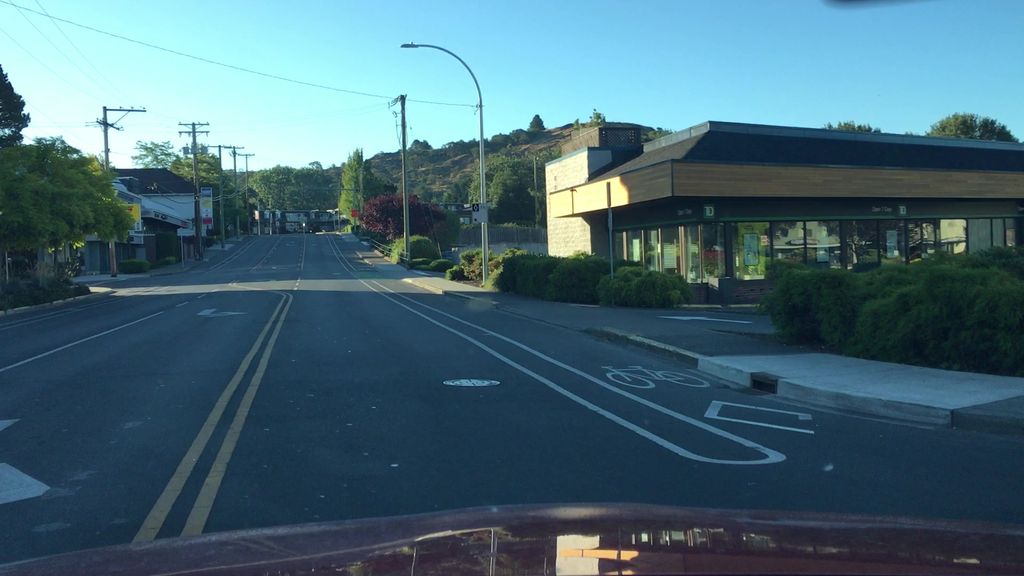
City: victoria